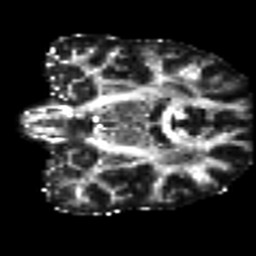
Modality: FA
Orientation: coronal
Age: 32
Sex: male
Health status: ill
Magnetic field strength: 3 T
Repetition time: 8.4 s
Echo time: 0.0926 s